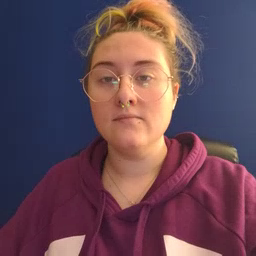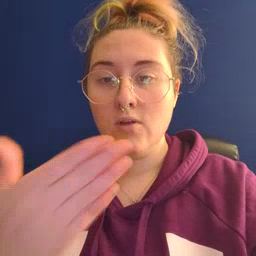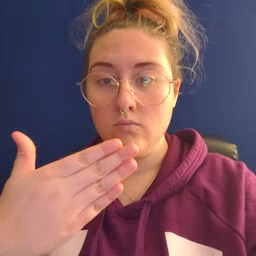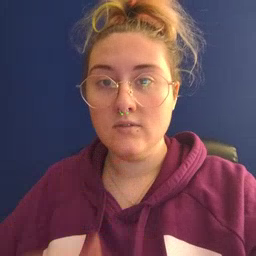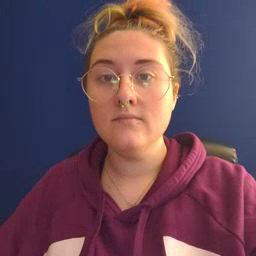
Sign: close